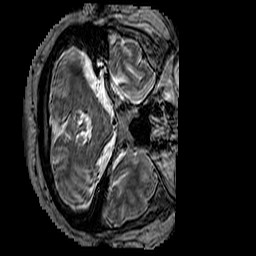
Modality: T2w
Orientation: axial
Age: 57
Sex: male
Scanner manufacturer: siemens
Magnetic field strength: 3 T
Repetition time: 3.2 s
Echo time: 0.212 s